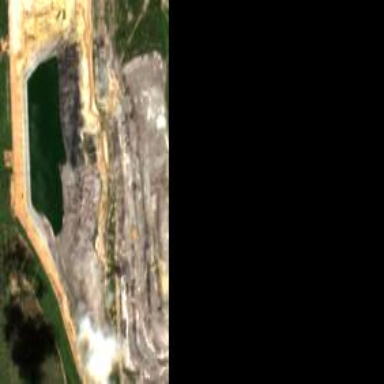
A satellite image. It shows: Industrial area used for mining operations.